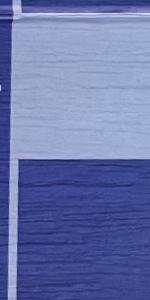
Label: Empty